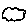
Label: cloud